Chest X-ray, PA view. Patient: 65 years old, sex M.
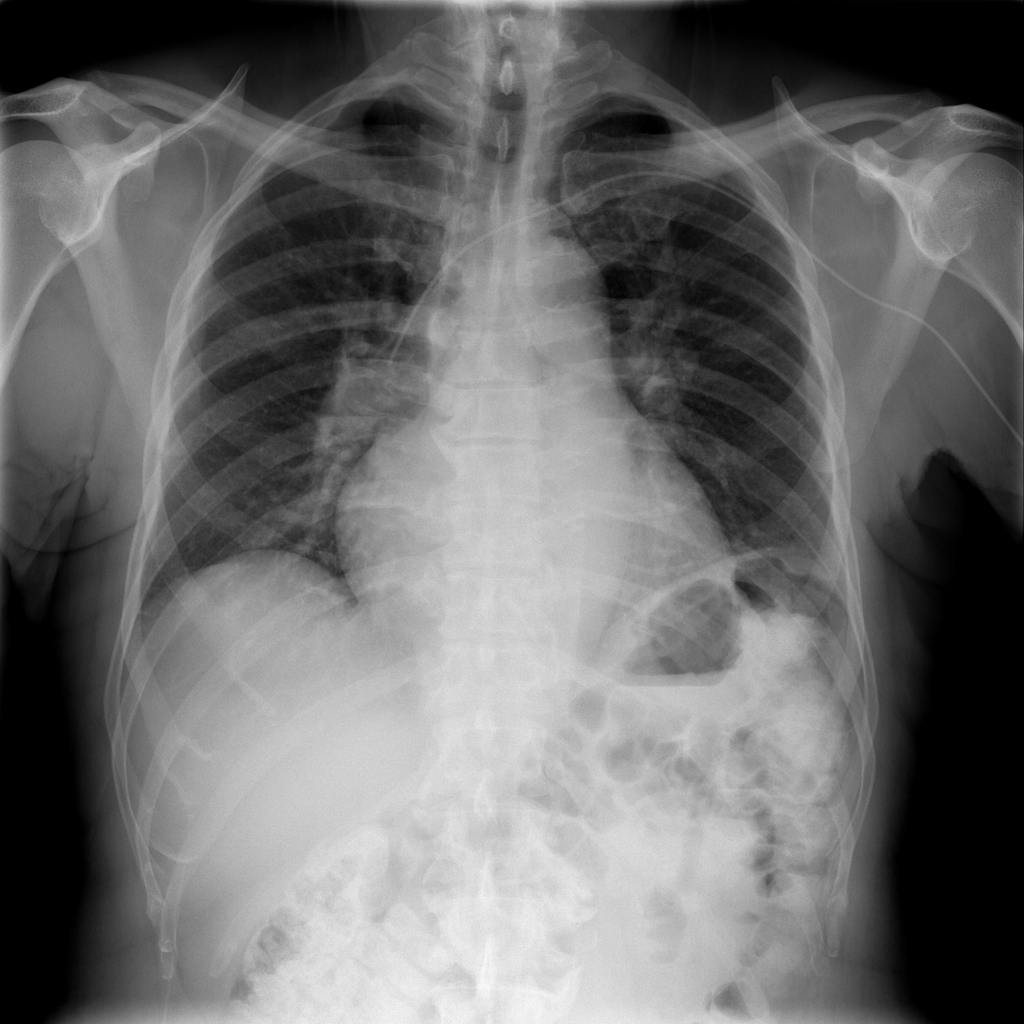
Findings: Cardiomegaly